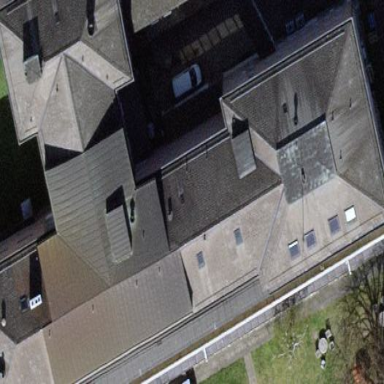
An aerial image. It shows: Hospital building.